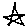
Label: star